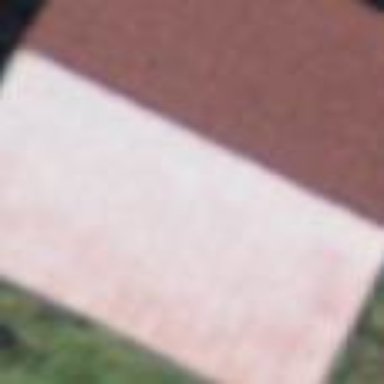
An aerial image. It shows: Barn.